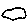
Label: cloud